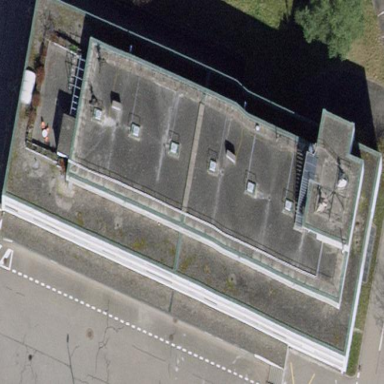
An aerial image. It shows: Flat-roof building identified as military barracks.